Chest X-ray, AP view. Patient: 46 years old, sex M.
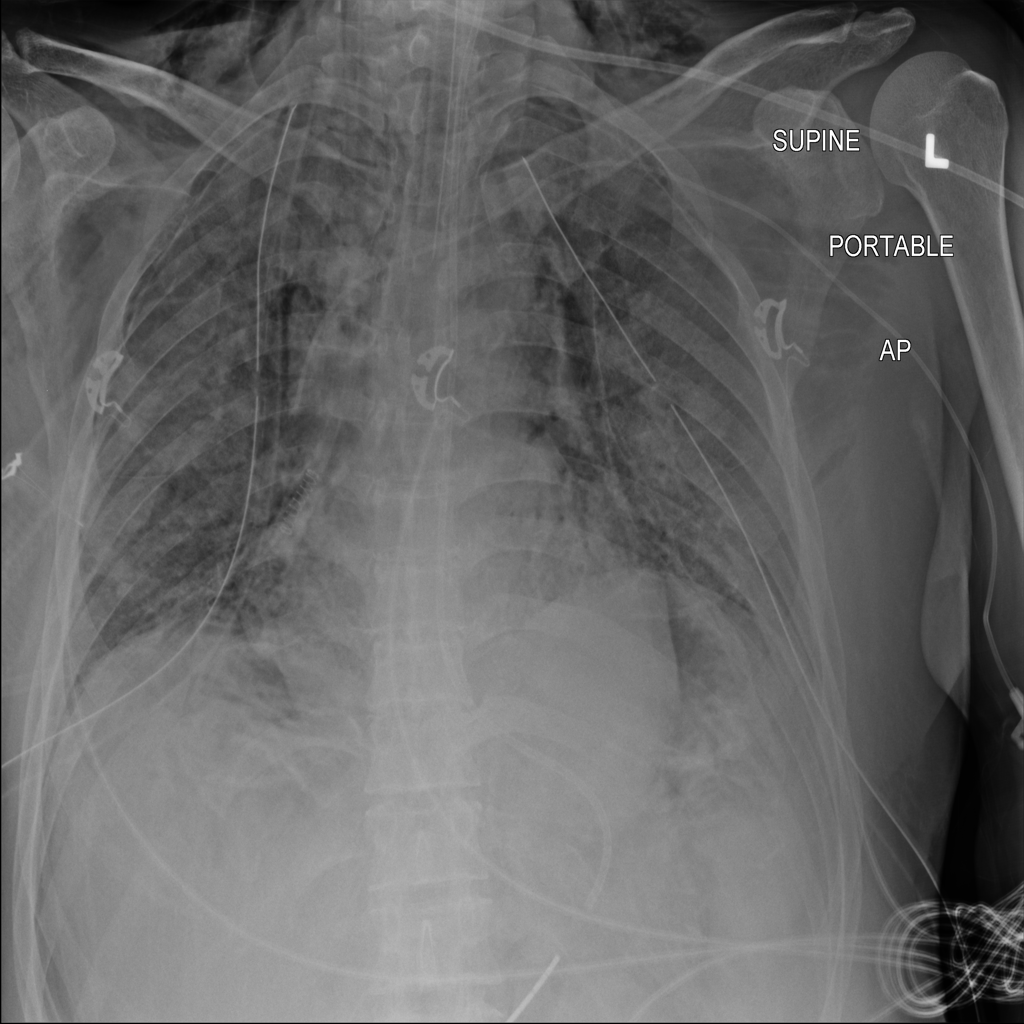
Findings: Emphysema, Pneumothorax